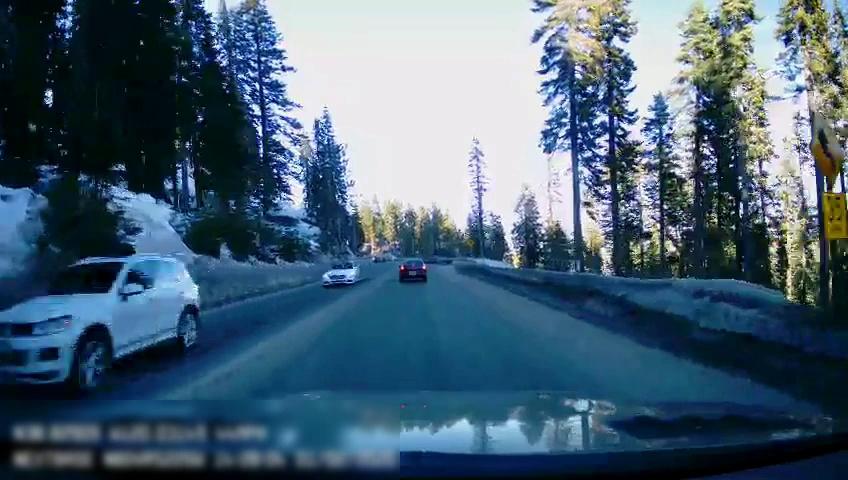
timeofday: Day
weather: Sunny
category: Drivable Space
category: Vehicles | Car
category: Vehicles | SUV
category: Vehicles | Car
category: Lanes | Opposite Lane
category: Lanes | Opposite Lane
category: Lanes | Current Lane
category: Traffic | Signs
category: Traffic | Signs